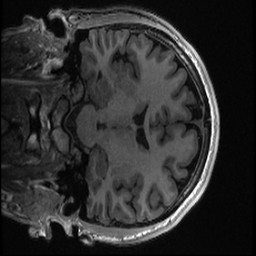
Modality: T1w
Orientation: coronal